Question: I'm getting the following error when i send a finished program to a client in a ClickOnce deployment setup.

Yet when i try to execute it on my PC, it runs perfectly, i also tried the same program on my laptop and no problems. Yet he has tried to execute this in 5 different PC and get's the same error on each.
He also gets the following error when he click on details.
> ---------------------------begins:PLATFORM VERSION INFO Windows :
6.0.6001.65536 (Win32NT) Common Language Runtime : 2.0.50727.3603
System.Deployment.dll : 2.0.50727.3053
(netfxsp.<PHONE>) mscorwks.dll :
2.0.50727.3603 (GDR.<PHONE>) dfdll.dll : 2.0.50727.3053
(netfxsp.<PHONE>) dfshim.dll :
2.0.50727.3053 (netfxsp.<PHONE>)SOURCES Deployment url :
file:///C:/Users/MAIN-HD2/AppData/Local/Temp/7zO48D2.tmp/Desktop%20Manager.applicationERROR SUMMARY Below is a summary of
the errors, details of these errors
are listed later in the log.
* Activation of C:\Users\MAIN-HD2\AppData\Local\Temp\7zO48D2.tmp\Desktop
Manager.application resulted in
exception. Following failure messages
were detected:
+ Downloading file:///C:/Users/MAIN-HD2/AppData/Local/Temp/7zO48D2.tmp/Desktop
Manager.application did not succeed.
+ Could not find file 'C:\Users\MAIN-HD2\AppData\Local\Temp\7zO48D2.tmp\Desktop
Manager.application'.
+ Could not find file 'C:\Users\MAIN-HD2\AppData\Local\Temp\7zO48D2.tmp\Desktop
Manager.application'.
+ Could not find file 'C:\Users\MAIN-HD2\AppData\Local\Temp\7zO48D2.tmp\Desktop
Manager.application'.COMPONENT STORE TRANSACTION FAILURE
SUMMARY No transaction error was
detected.WARNINGS There were no warnings during
this operation.OPERATION PROGRESS STATUS
* [9/9/2010 2:21:17 PM] : Activation of
C:\Users\MAIN-HD2\AppData\Local\Temp\7zO48D2.tmp\Desktop
Manager.application has started.ERROR DETAILS Following errors were
detected during this operation.
* [9/9/2010 2:21:17 PM] System.Deployment.Application.DeploymentDownloadException
(Unknown subtype)
- Downloading file:///C:/Users/MAIN-HD2/AppData/Local/Temp/7zO48D2.tmp/Desktop
Manager.application did not succeed.
- Source: System.Deployment
- Stack trace: at System.Deployment.Application.SystemNetDownloader.DownloadSingleFile(DownloadQueueItem
next) at
System.Deployment.Application.SystemNetDownloader.DownloadAllFiles()
at
System.Deployment.Application.FileDownloader.Download(SubscriptionState
subState) at
System.Deployment.Application.DownloadManager.DownloadManifestAsRawFile(Uri&
sourceUri, String targetPath,
IDownloadNotification notification,
DownloadOptions options,
ServerInformation& serverInformation)
at
System.Deployment.Application.DownloadManager.DownloadDeploymentManifestDirectBypass(SubscriptionStore
subStore, Uri& sourceUri, TempFile&
tempFile, SubscriptionState& subState,
IDownloadNotification notification,
DownloadOptions options,
ServerInformation& serverInformation)
at
System.Deployment.Application.DownloadManager.DownloadDeploymentManifestBypass(SubscriptionStore
subStore, Uri& sourceUri, TempFile&
tempFile, SubscriptionState& subState,
IDownloadNotification notification,
DownloadOptions options) at
System.Deployment.Application.ApplicationActivator.PerformDeploymentActivation(Uri
activationUri, Boolean isShortcut,
String textualSubId, String
deploymentProviderUrlFromExtension,
BrowserSettings browserSettings,
String& errorPageUrl) at
System.Deployment.Application.ApplicationActivator.ActivateDeploymentWorker(Object
state)
--- Inner Exception --- System.Net.WebException
- Could not find file 'C:\Users\MAIN-HD2\AppData\Local\Temp\7zO48D2.tmp\Desktop
Manager.application'.
- Source: System
- Stack trace: at System.Net.FileWebRequest.EndGetResponse(IAsyncResult
asyncResult) at
System.Net.FileWebRequest.GetResponse()
at
System.Deployment.Application.SystemNetDownloader.DownloadSingleFile(DownloadQueueItem
next)
--- Inner Exception --- System.Net.WebException
- Could not find file 'C:\Users\MAIN-HD2\AppData\Local\Temp\7zO48D2.tmp\Desktop
Manager.application'.
- Source: System
- Stack trace: at System.Net.FileWebResponse..ctor(FileWebRequest
request, Uri uri, FileAccess access,
Boolean asyncHint) at
System.Net.FileWebRequest.GetResponseCallback(Object
state)
--- Inner Exception --- System.IO.FileNotFoundException
- Could not find file 'C:\Users\MAIN-HD2\AppData\Local\Temp\7zO48D2.tmp\Desktop
Manager.application'.
- Source: mscorlib
- Stack trace: at System.IO.__Error.WinIOError(Int32
errorCode, String maybeFullPath) at
System.IO.FileStream.Init(String path,
FileMode mode, FileAccess access,
Int32 rights, Boolean useRights,
FileShare share, Int32 bufferSize,
FileOptions options,
SECURITY_ATTRIBUTES secAttrs, String
msgPath, Boolean bFromProxy) at
System.IO.FileStream..ctor(String
path, FileMode mode, FileAccess
access, FileShare share, Int32
bufferSize, FileOptions options,
String msgPath, Boolean bFromProxy) at
System.IO.FileStream..ctor(String
path, FileMode mode, FileAccess
access, FileShare share, Int32
bufferSize, Boolean useAsync) at
System.Net.FileWebStream..ctor(FileWebRequest
request, String path, FileMode mode,
FileAccess access, FileShare sharing,
Int32 length, Boolean async) at
System.Net.FileWebResponse..ctor(FileWebRequest
request, Uri uri, FileAccess access,
Boolean asyncHint)COMPONENT STORE TRANSACTION DETAILS No
transaction information is available.------------------------ends
Please any help would be greatly appreciated, cause I'm loosing my mind over this.
Thanks.
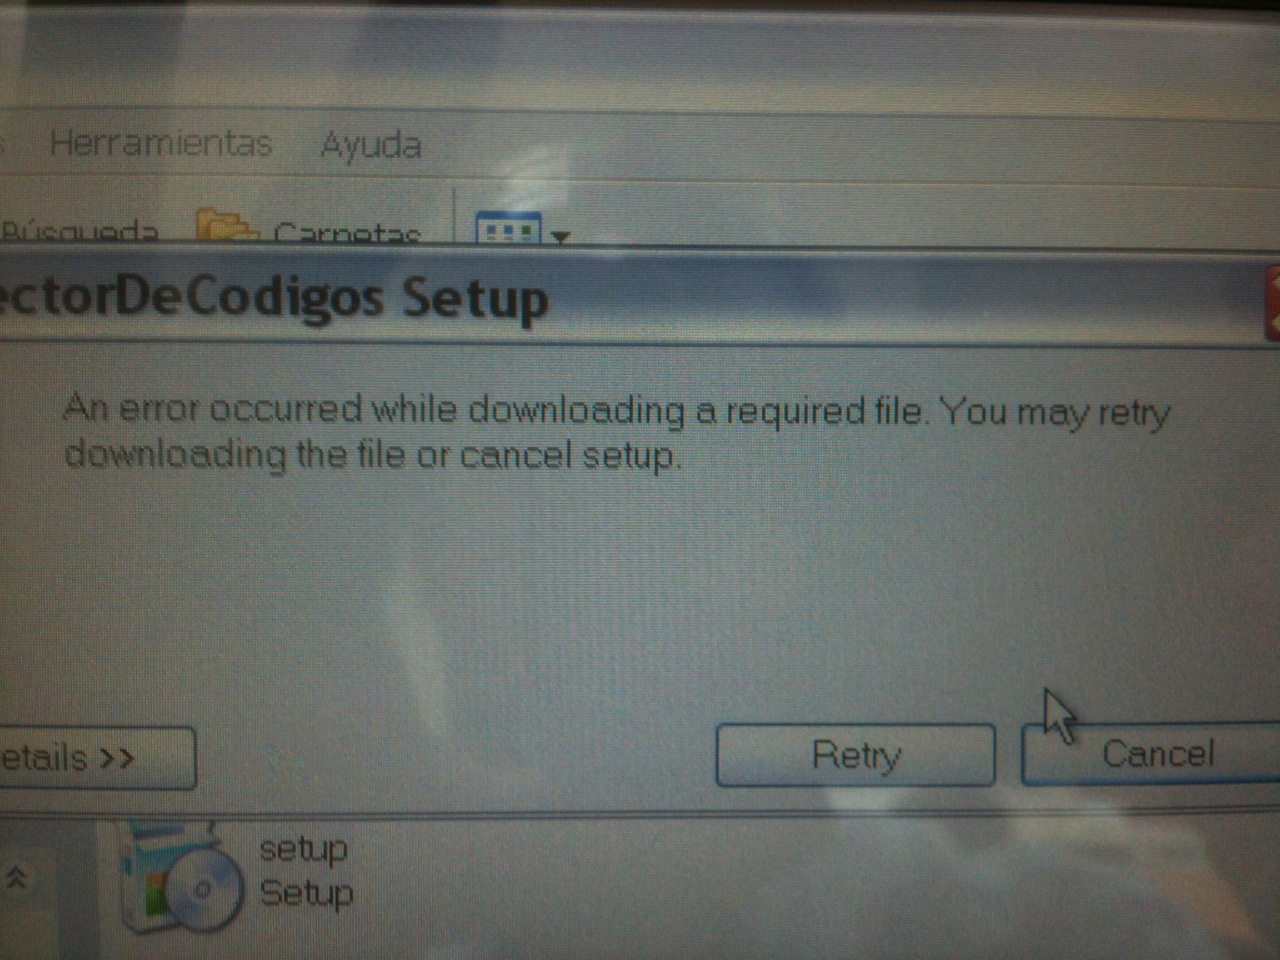
Answer: Just solved this... this error occurs when the pc you are installing a ClickOnce Application doesn't have all requirements to run a .net framework application, and is not correctly connected to the internet. It tries to download the necessary files, but fails.